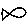
Label: fish